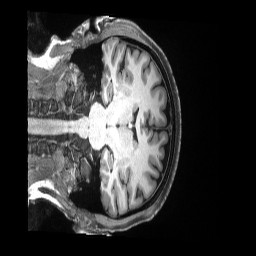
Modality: T1w
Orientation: coronal
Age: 30
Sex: female
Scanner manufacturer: siemens
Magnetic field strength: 3 T
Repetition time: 2.5 s
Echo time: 0.00181 s